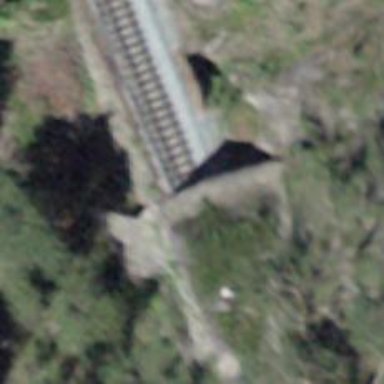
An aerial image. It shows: There is narrow-gauge railway tunnel with electrified tracks using contact line.